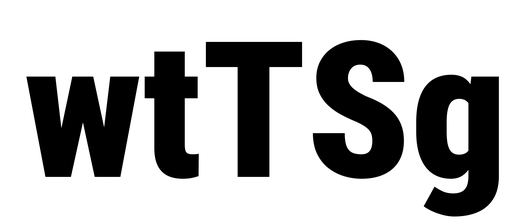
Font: Roboto_Condensed_Black